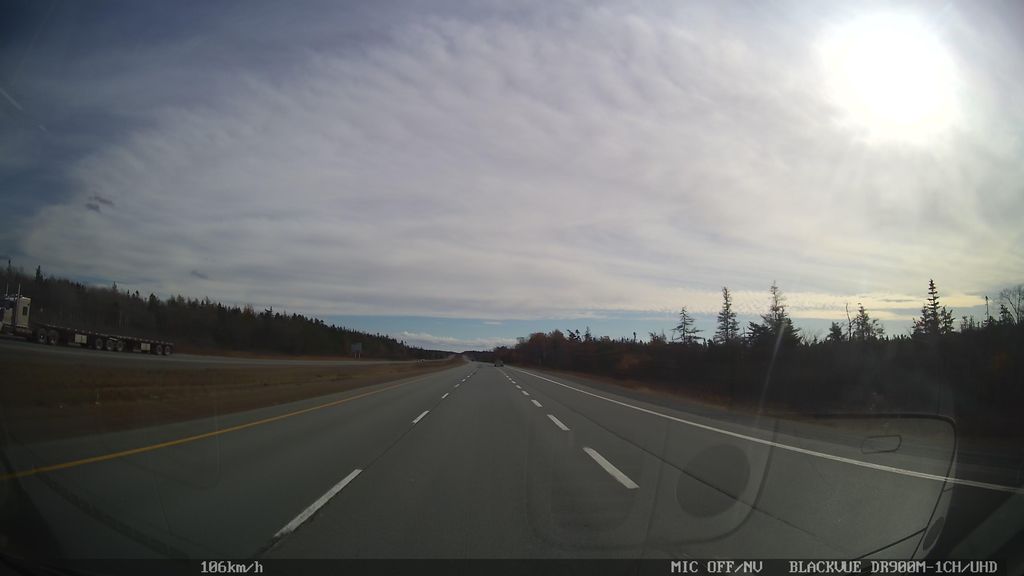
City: halifax